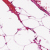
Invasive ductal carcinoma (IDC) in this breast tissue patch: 0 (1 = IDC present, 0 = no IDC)